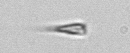
Label: Calciopappus